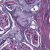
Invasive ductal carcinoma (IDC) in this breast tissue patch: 1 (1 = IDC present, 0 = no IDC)